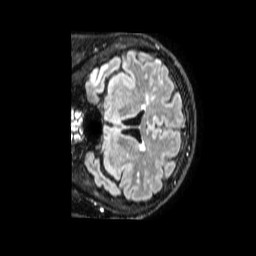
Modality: FLAIR
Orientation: coronal
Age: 38
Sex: male
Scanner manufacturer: philips
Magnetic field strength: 1.5 T
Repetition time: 4.8 s
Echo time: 0.3364 s